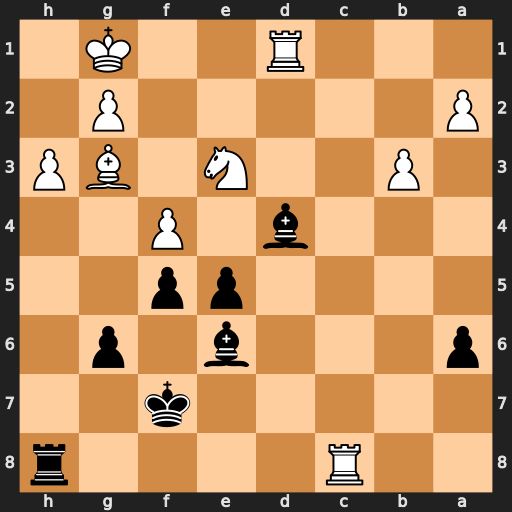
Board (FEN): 2R4r/5k2/p3b1p1/4pp2/3b1P2/1P2N1BP/P5P1/3R2K1
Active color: b
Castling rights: -
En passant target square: -
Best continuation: Bxe3+ Bf2 Bxf2+